Field crop: maize
Growth stage: 2
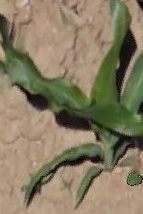
Species: maize